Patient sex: M
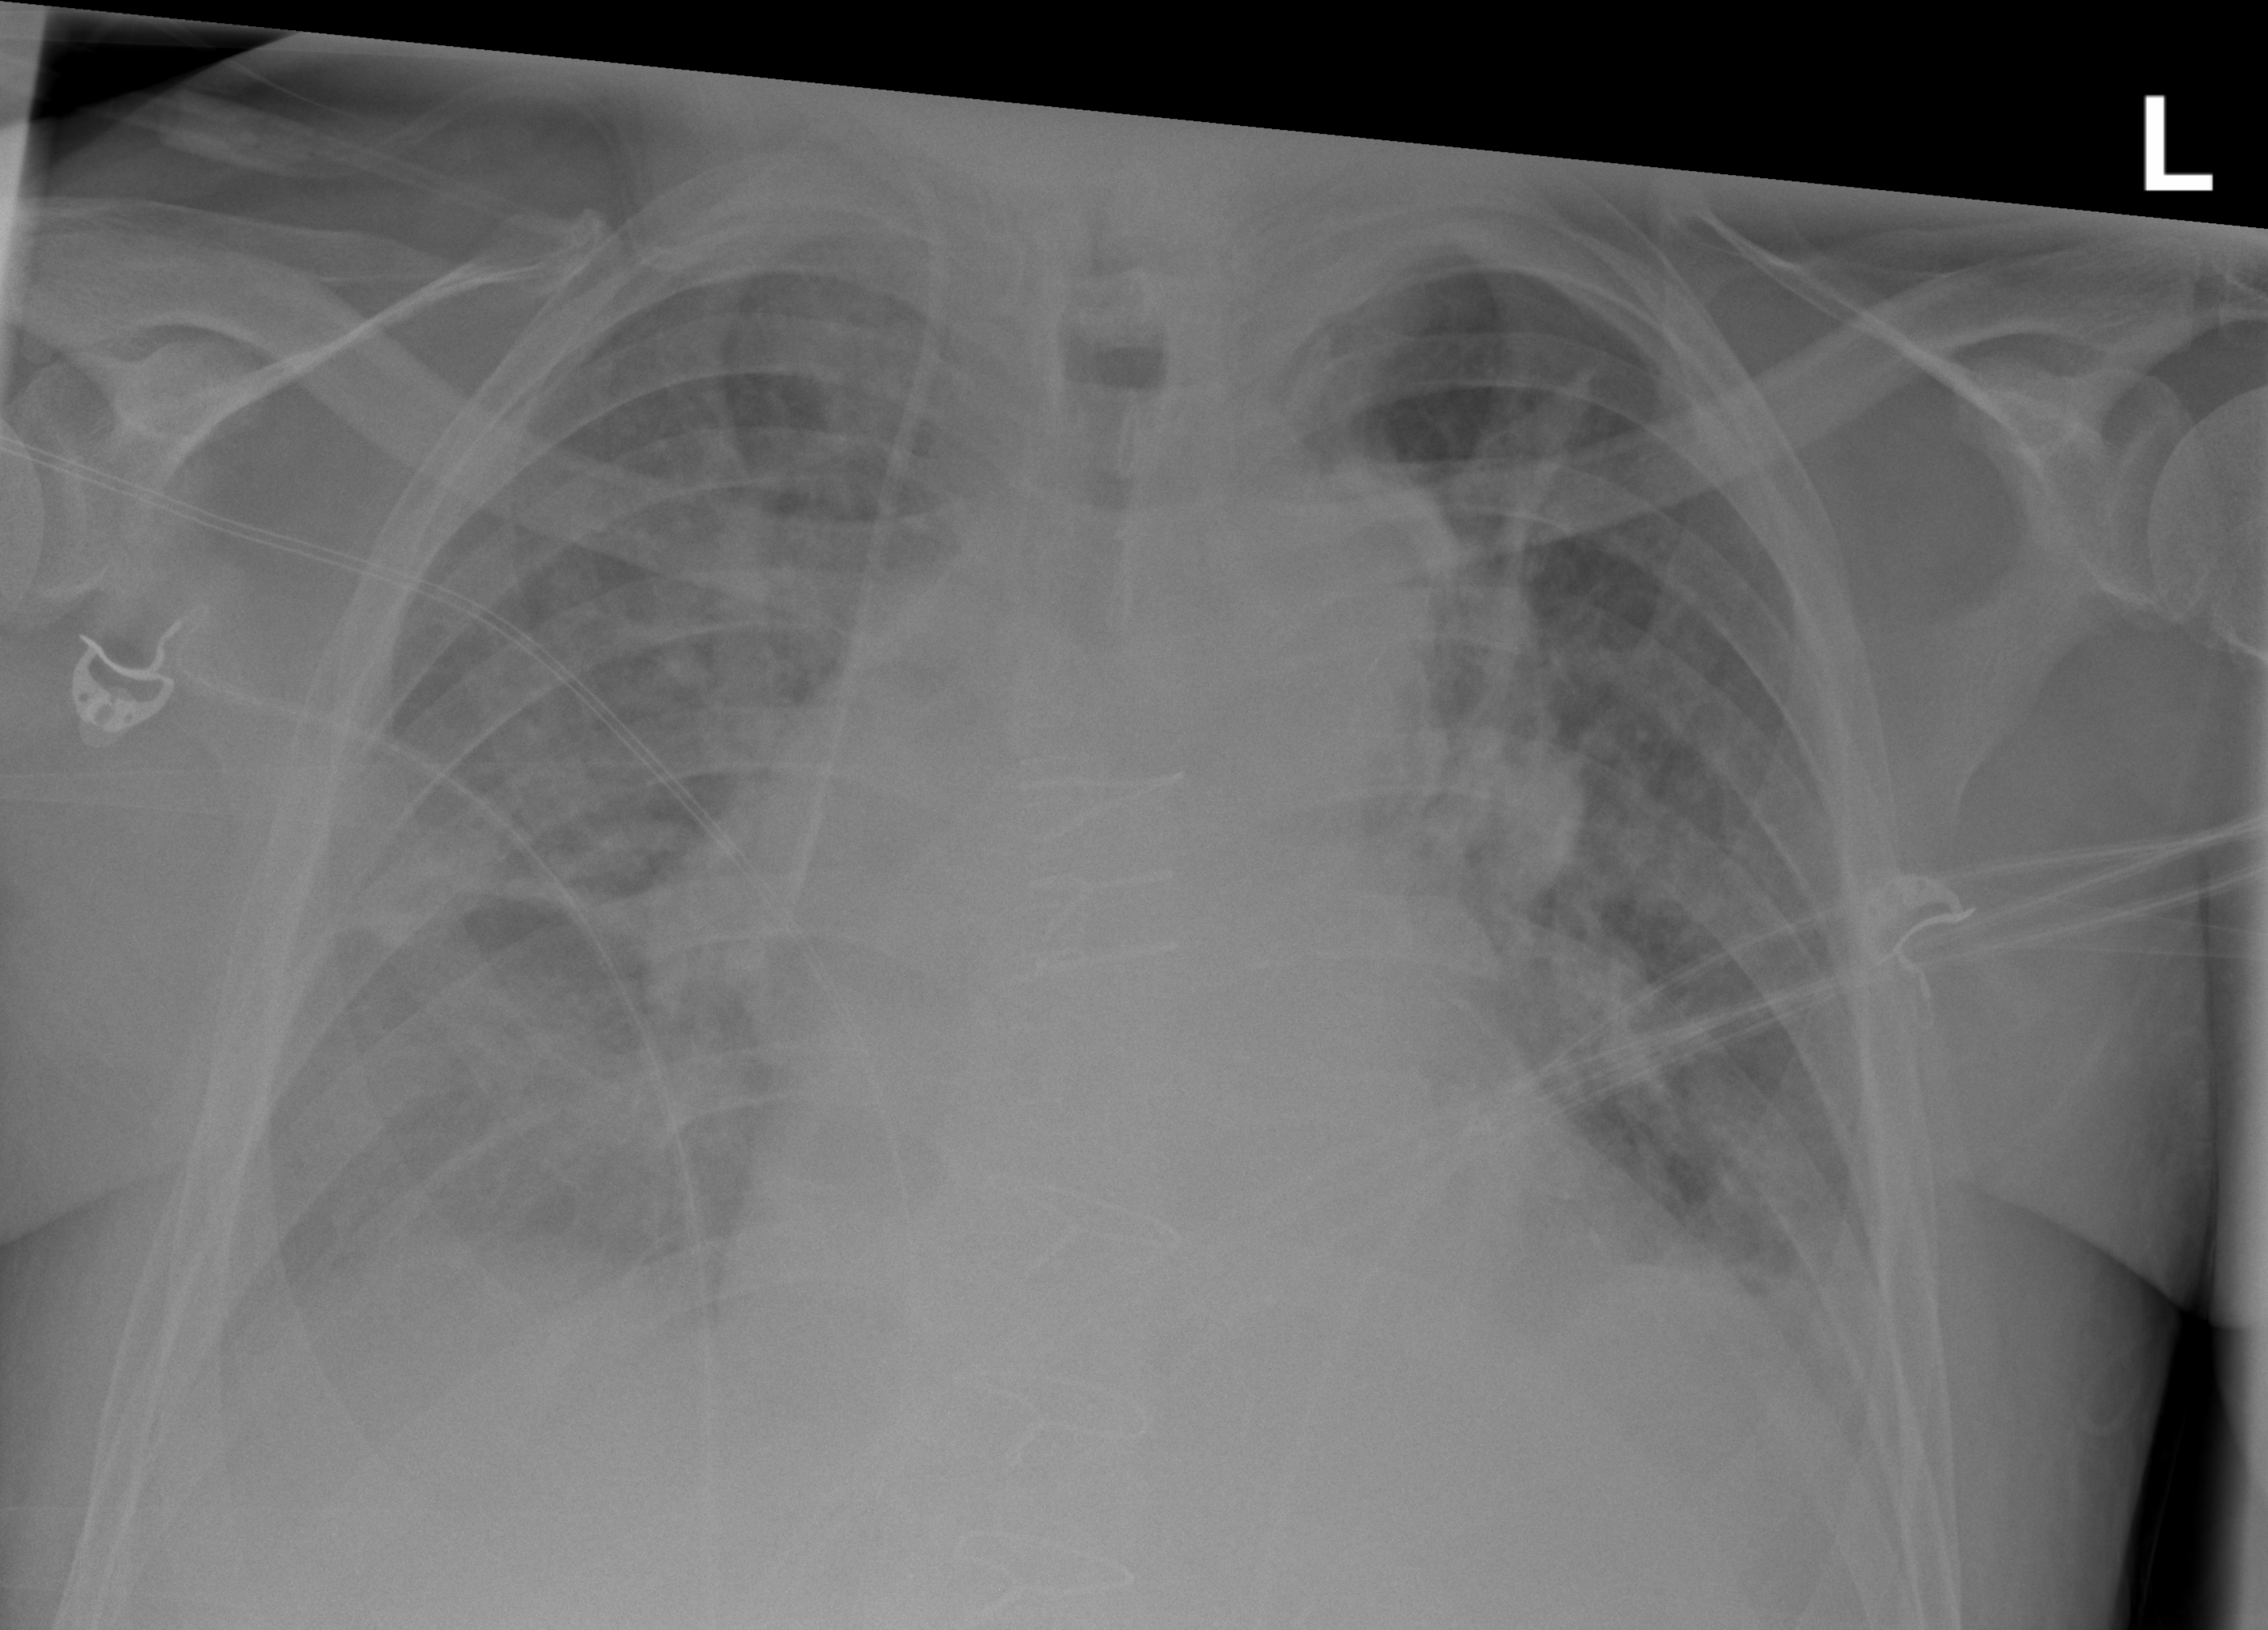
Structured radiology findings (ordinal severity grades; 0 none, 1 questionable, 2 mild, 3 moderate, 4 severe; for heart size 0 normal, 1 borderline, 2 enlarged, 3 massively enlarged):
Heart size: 2
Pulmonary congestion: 2
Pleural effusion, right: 2
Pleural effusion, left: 2
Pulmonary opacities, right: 2
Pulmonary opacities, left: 2
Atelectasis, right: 2
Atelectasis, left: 2